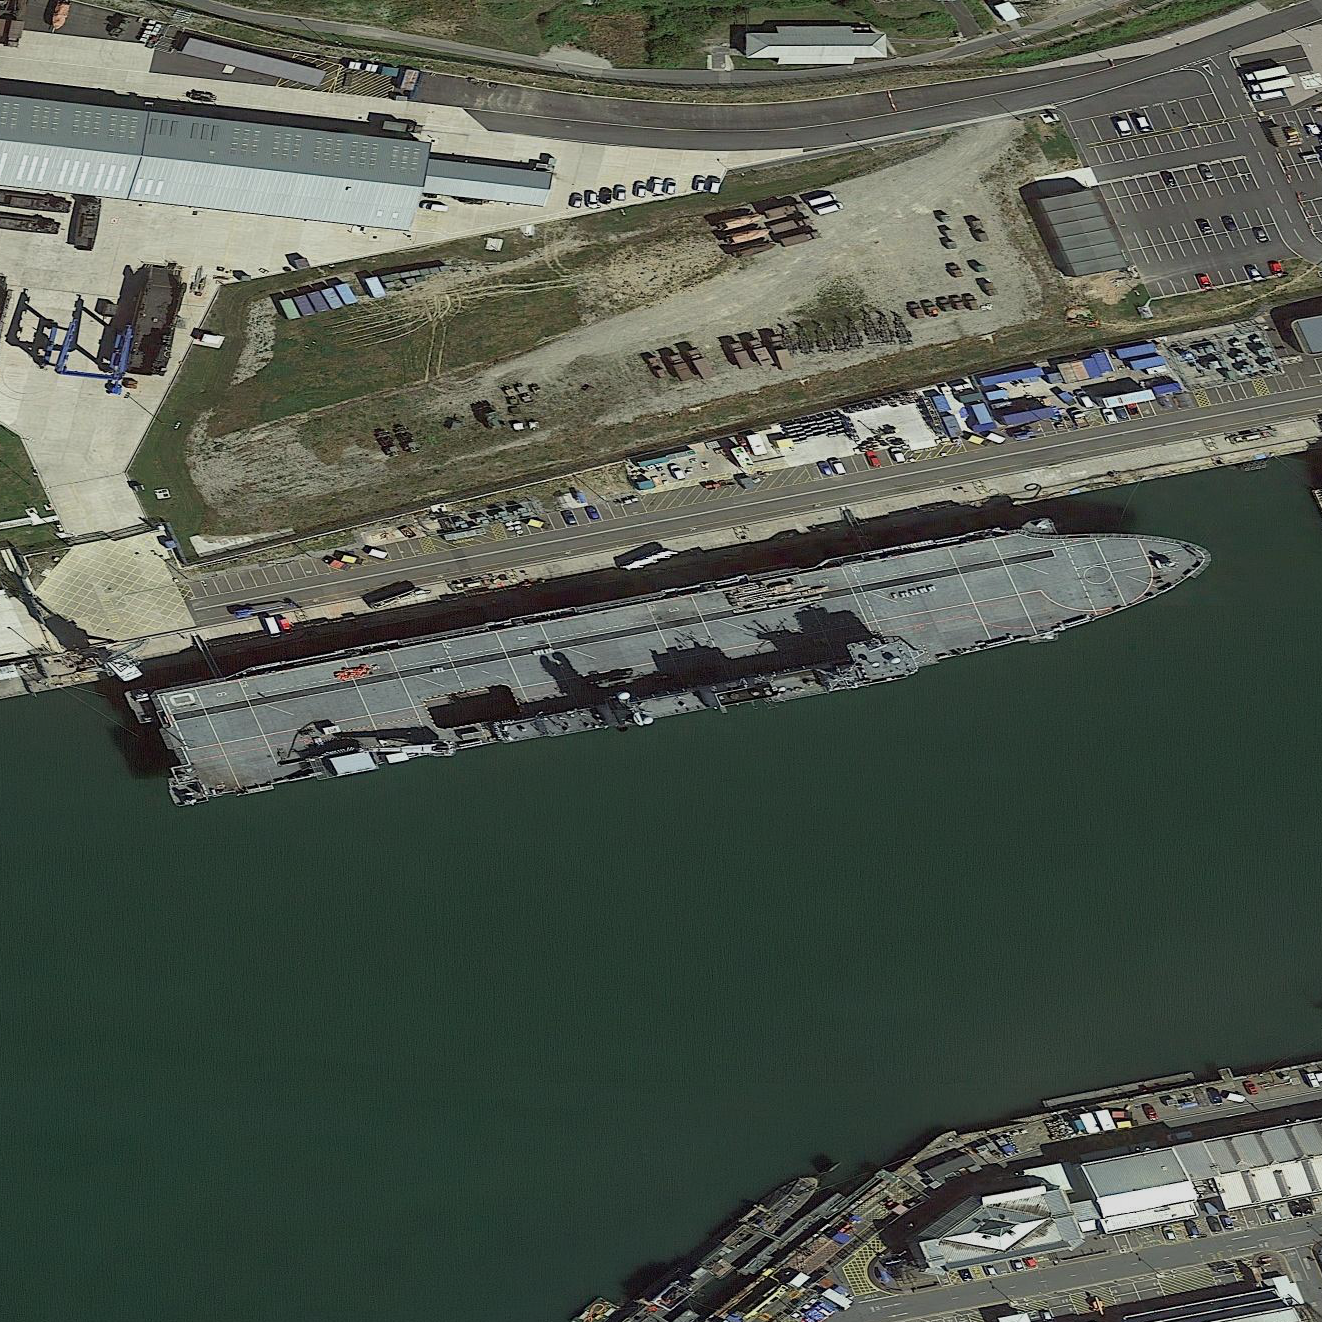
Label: assault